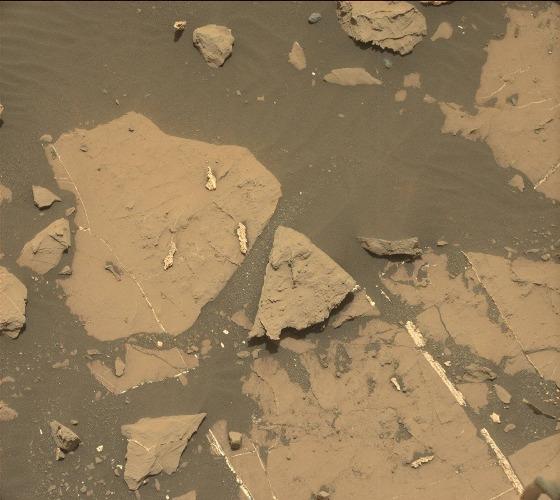
Terrain classes present: Background, Bedrock, Gravel / Sand / Soil, Rock, Shadow